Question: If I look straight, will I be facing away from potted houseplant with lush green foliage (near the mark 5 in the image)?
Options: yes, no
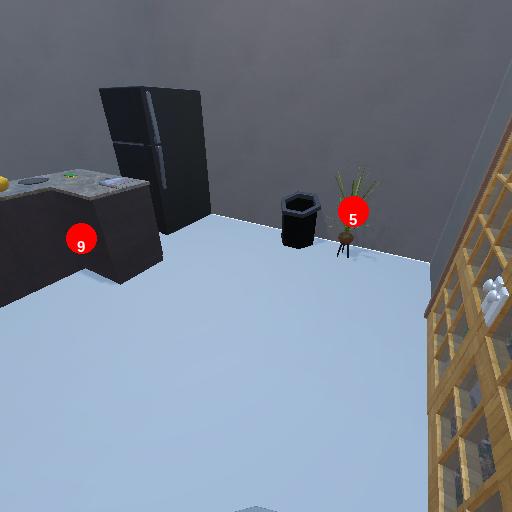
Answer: yes